Question: I am having trouble to find a solution to stop form submission on click of the browser's refresh button.
This is the Login form I have:
'''
<asp:Login ID="EMSLogin" runat="server" OnAuthenticate="EMSLogin_Authenticate">
<LayoutTemplate>
<asp:Panel ID="Panel1" runat="server" CssClass="wrapper">
<asp:Panel ID="Panel2" runat="server" CssClass="holder">
<asp:Panel ID="Panel3" runat="server" CssClass="loginBox one_edge_shadow">
<h1>
Login Credentials</h1>
<asp:Panel ID="Panel4" runat="server" CssClass="name topmargin">
<asp:Panel ID="Panel5" runat="server" CssClass="label">
<asp:Label ID="UserNameLabel" runat="server" AssociatedControlID="UserName">User Name:</asp:Label>
</asp:Panel>
<asp:Panel ID="Panel6" runat="server" CssClass="textBox">
<telerik:RadTextBox ID="UserName" runat="server" Height="16px" Width="165px" Font-Size="14px"
Font-Names="Arial Sans-Serif" ToolTip="Enter your valid login name" />
<asp:RequiredFieldValidator ID="UserNameRequired" runat="server" ControlToValidate="UserName"
ValidationGroup="EMSLogin">*</asp:RequiredFieldValidator>
</asp:Panel>
<br class="clearfix" />
</asp:Panel>
<asp:Panel ID="Panel7" runat="server" CssClass="name topmargin">
<asp:Panel ID="Panel8" runat="server" CssClass="label">
<asp:Label ID="PasswordLabel" runat="server" AssociatedControlID="Password">Password:</asp:Label>
</asp:Panel>
<asp:Panel ID="Panel9" runat="server" CssClass="textBox">
<telerik:RadTextBox ID="Password" runat="server" TextMode="Password" Height="16px"
Width="165px" Font-Size="14px" Font-Names="Arial Sans-Serif" ToolTip="Enter your valid password" />
<asp:RequiredFieldValidator ID="PasswordRequired" runat="server" ControlToValidate="Password"
ValidationGroup="EMSLogin">*</asp:RequiredFieldValidator>
</asp:Panel>
<br class="clearfix" />
<telerik:RadButton ID="LoginButton" runat="server" CommandName="Login" Text="Log In"
CssClass="loginButton" Font-Size="14px" Width="100px" ValidationGroup="EMSLogin"
ToolTip="Click to log in" />
</asp:Panel>
</asp:Panel>
</asp:Panel>
</asp:Panel>
</LayoutTemplate>
</asp:Login>
'''
And in the backend:
'''
protected void Page_Load(object sender, EventArgs eventArgs) {
log.Info("=============INSIDE Page_Load======");
DataBind();
LoginErrorWindow.VisibleOnPageLoad = false;
}
protected void EMSLogin_Authenticate(object sender, AuthenticateEventArgs e) {
log.Info("=============INSIDE EMSLogin_Authenticate======");
RadTextBox UserName = EMSLogin.FindControl("UserName") as RadTextBox;
RadTextBox Password = EMSLogin.FindControl("Password") as RadTextBox;
if (Membership.ValidateUser(UserName.Text, Password.Text)) {
FormsAuthentication.RedirectFromLoginPage(UserName.Text, false);
} else {
LoginErrorWindow.NavigateUrl = EMSApplication.Web.Utils.NavigationUtils.GetLoginErrorDialogURL();
LoginErrorWindow.VisibleOnPageLoad = true;
}
}
'''
Now after one login failed if I press the refresh button the method 'EMSLogin_Authenticate' is executing again. And before reload it is showing:

How can I solve this?
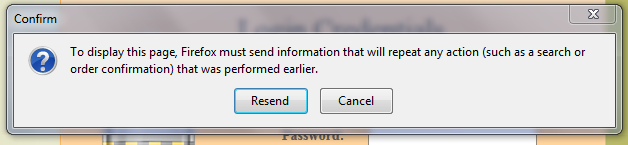
Answer: Do a 'Response.Redirect' to an error page after the login has failed.
See the <URL> on Wikipedia.
> Post/Redirect/Get (PRG) is a web development design pattern that prevents some duplicate form submissions, creating a more intuitive interface for user agents (users). PRG implements bookmarks and the refresh button in a predictable way that does not create duplicate form submissions.